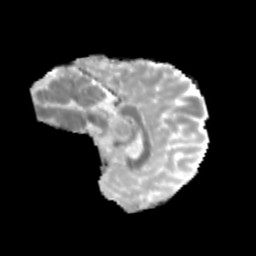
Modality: MD
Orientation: sagittal
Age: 13
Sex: male
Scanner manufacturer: siemens
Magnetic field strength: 3 T
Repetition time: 3.8 s
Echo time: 0.07 s